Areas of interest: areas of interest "Songjiang Youth Entrepreneurship Park"
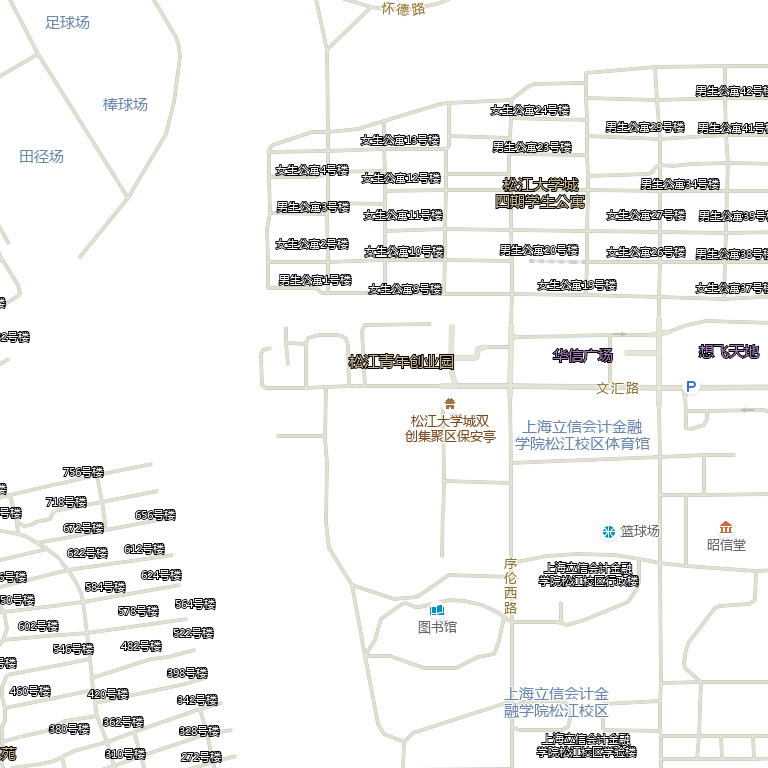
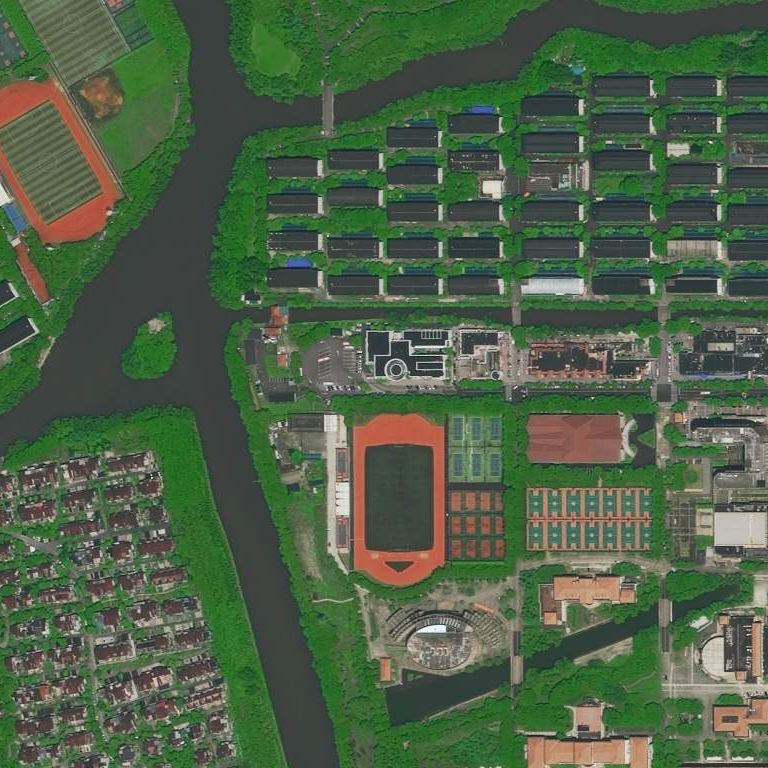